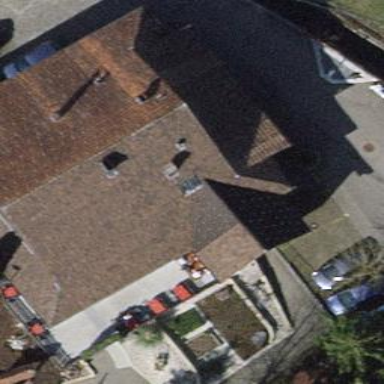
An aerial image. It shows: Retail building with gabled tile roof.